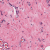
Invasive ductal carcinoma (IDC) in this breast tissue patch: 0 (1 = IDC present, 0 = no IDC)